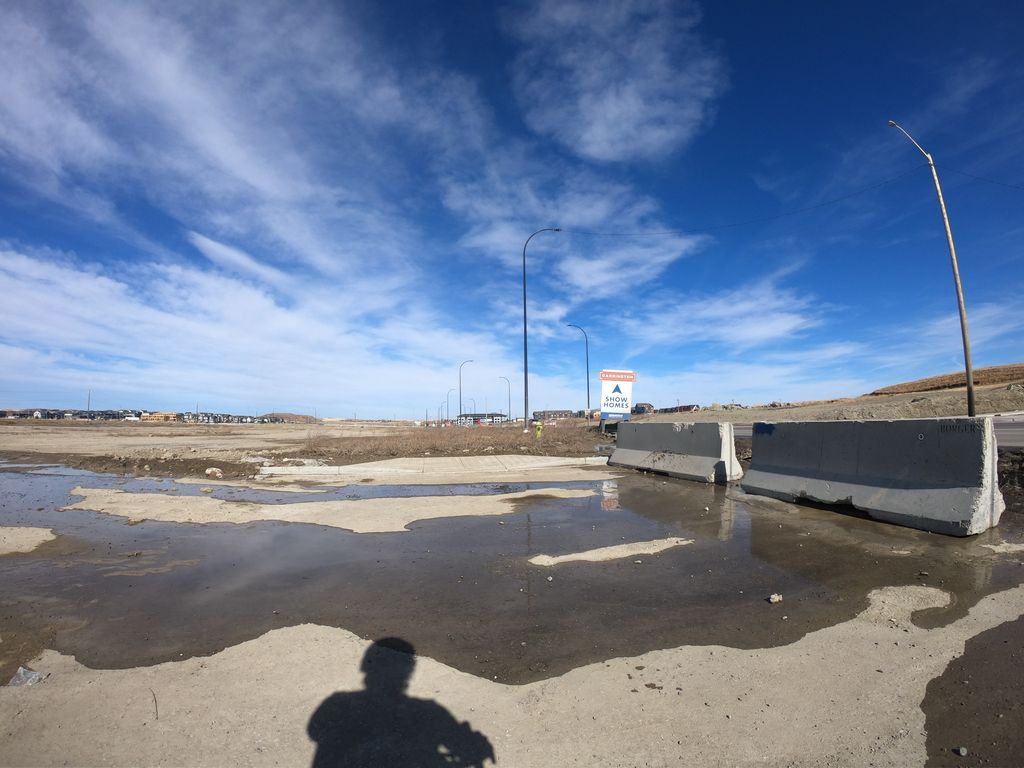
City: calgary